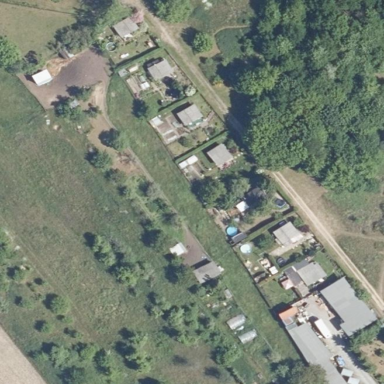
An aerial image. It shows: Allotments area.